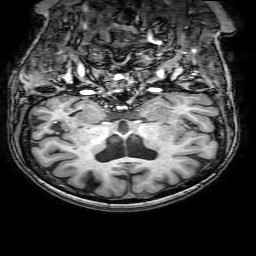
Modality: T1w
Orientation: sagittal
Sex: female
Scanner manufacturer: philips
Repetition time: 0.008114 s
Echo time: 0.00371 s